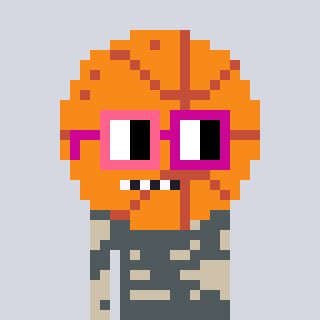
a pixel art character with square pink and red glasses, a basketball-shaped head and a bege-colored body on a cool background